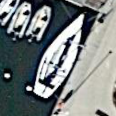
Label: civil